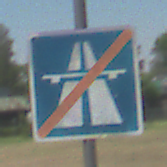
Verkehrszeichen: EndeAutbahn
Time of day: Midday
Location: Outdoor (Nature)
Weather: Clear
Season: NotSpecified
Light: Natural